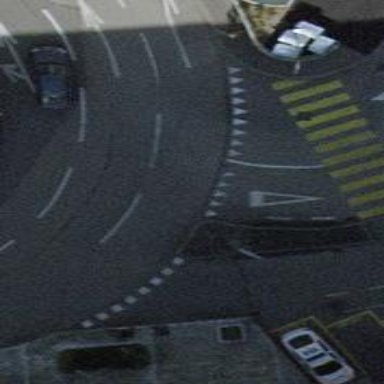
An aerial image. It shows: Road with "give way" sign.